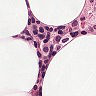
Metastatic tissue present: no